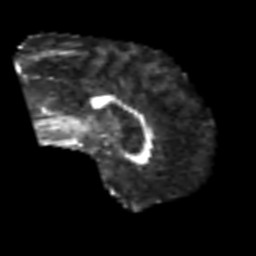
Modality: FA
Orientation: sagittal
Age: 60
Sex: male
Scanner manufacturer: siemens
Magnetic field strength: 3 T
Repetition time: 6.1 s
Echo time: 0.101 s